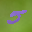
Label: 5